Interaction volume radius: 10 \u00c5
Interaction volume height: 30 \u00c5
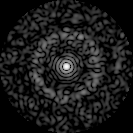
Disorder parameter: 0.8362